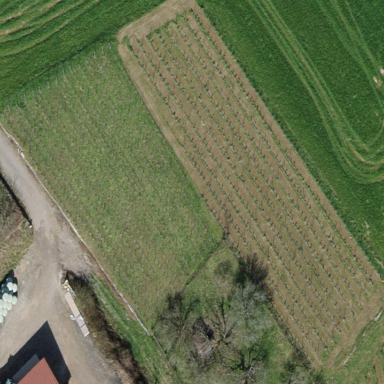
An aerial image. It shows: Vineyard with grape crops.